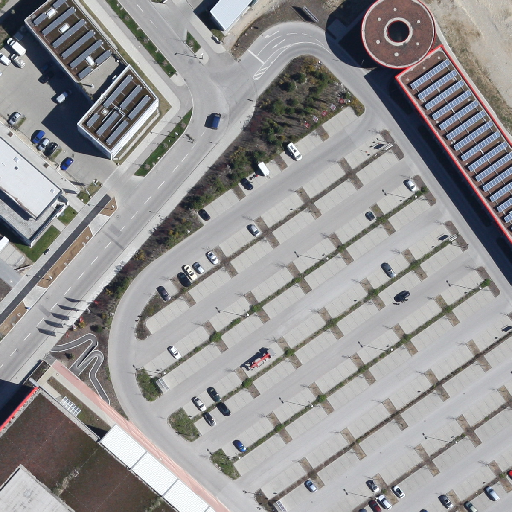
Referring expression: truck